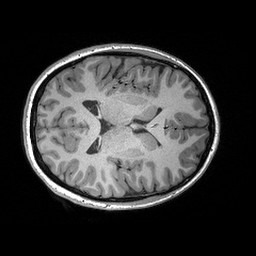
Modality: T1w
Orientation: axial
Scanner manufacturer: siemens
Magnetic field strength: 3 T
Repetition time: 2.3 s
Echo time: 0.00298 s